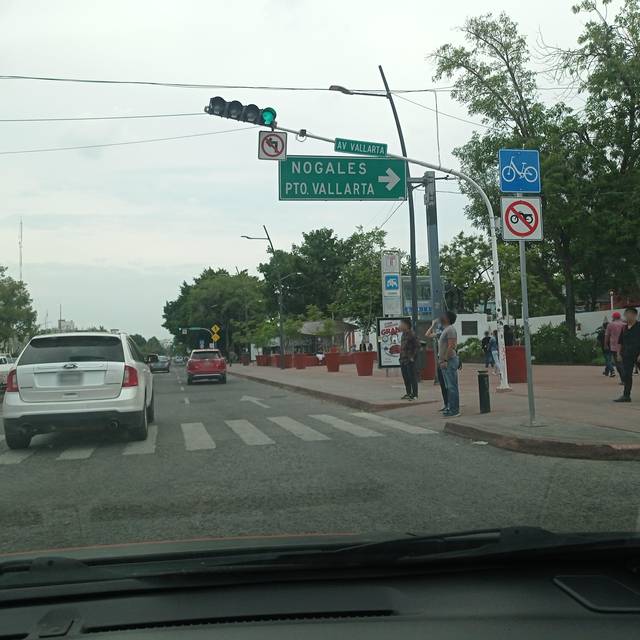
Region: Mexico
Coordinates: 20.675, -103.355